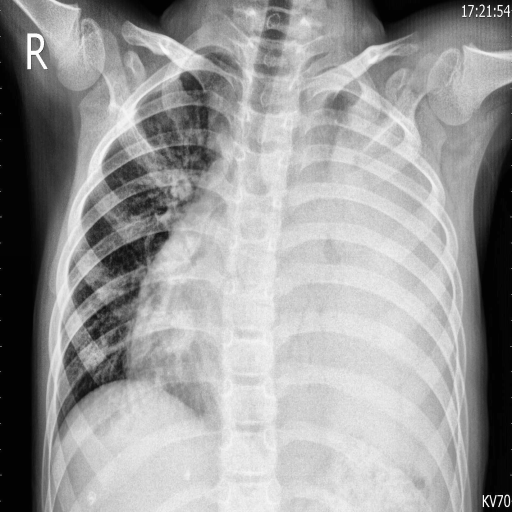
Finding: PNEUMONIA